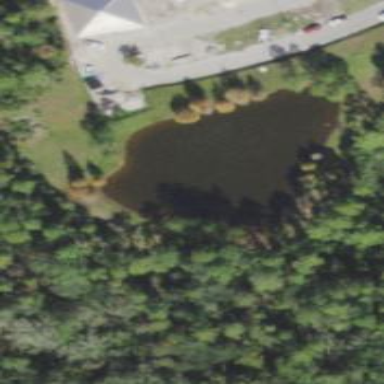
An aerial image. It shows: Pond surrounded by natural water.